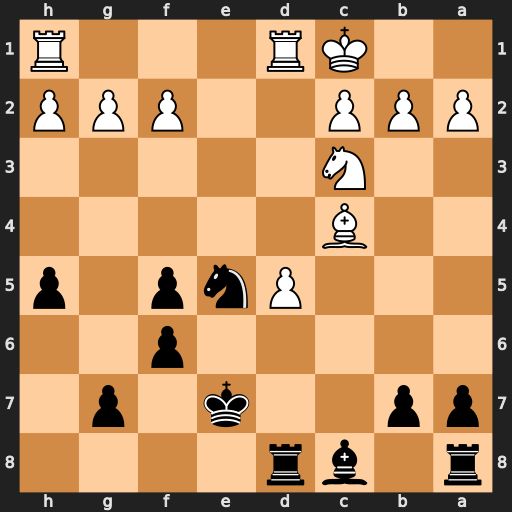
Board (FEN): r1br4/pp2k1p1/5p2/3Pnp1p/2B5/2N5/PPP2PPP/2KR3R
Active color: b
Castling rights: -
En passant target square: -
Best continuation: Nxc4